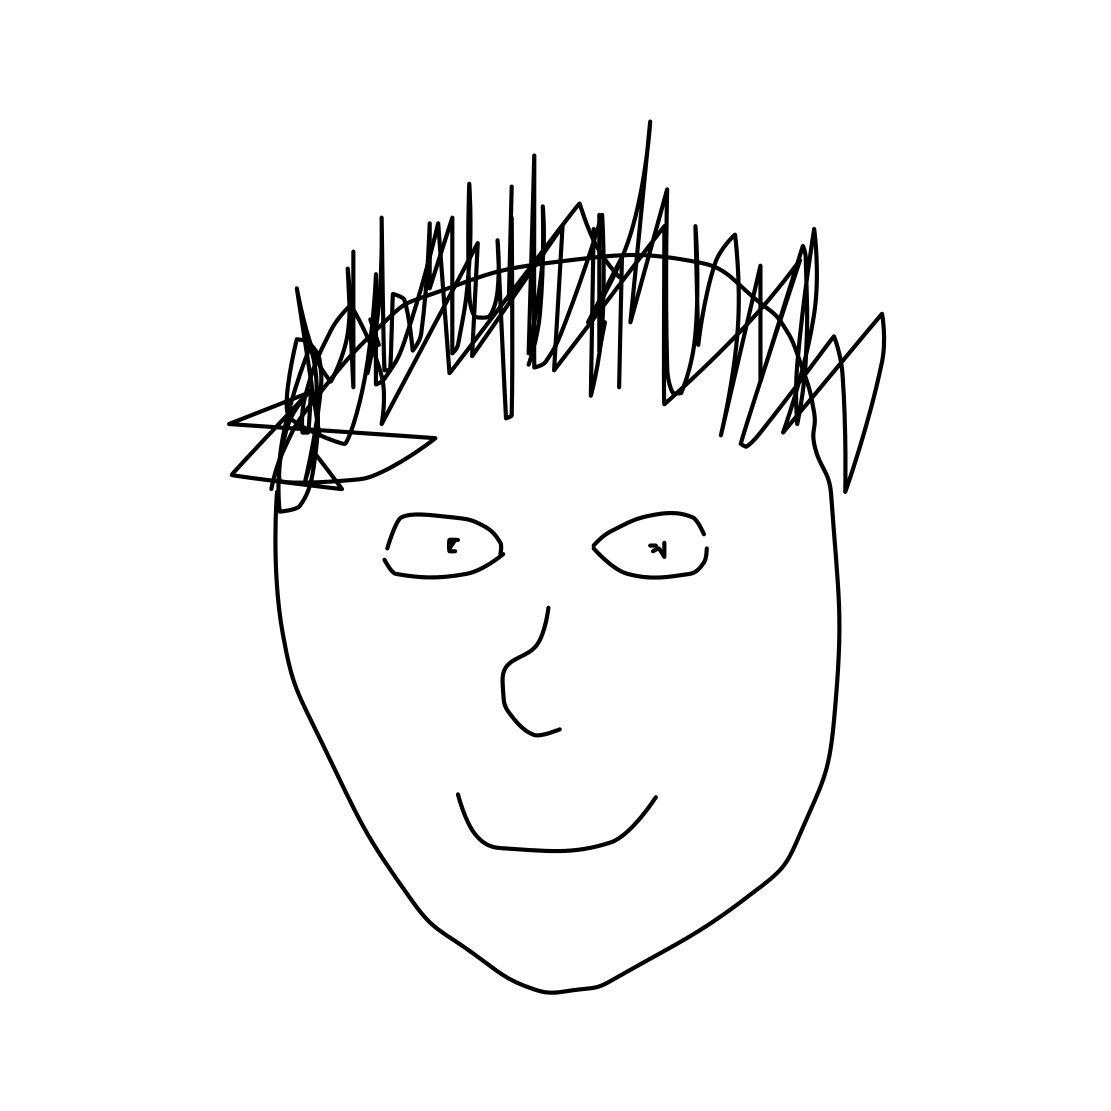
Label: head